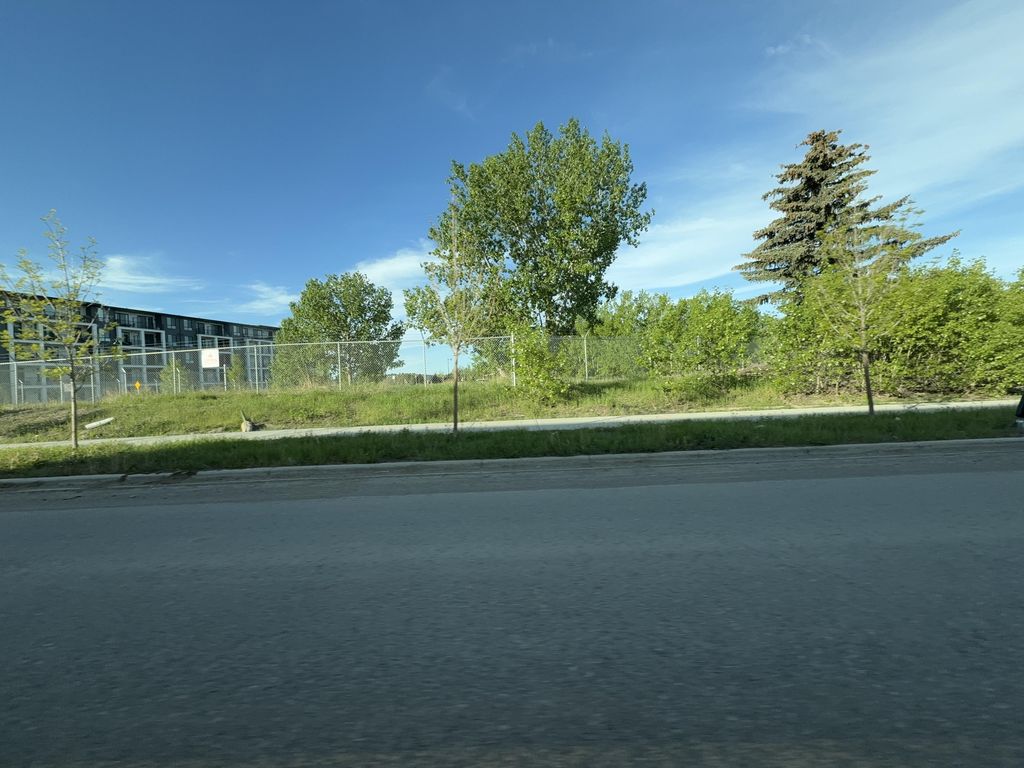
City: calgary